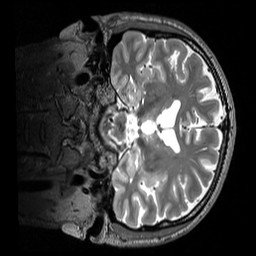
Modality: T2w
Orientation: coronal
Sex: male
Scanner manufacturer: siemens
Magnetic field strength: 3 T
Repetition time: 3.2 s
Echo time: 0.409 s